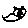
Label: cat